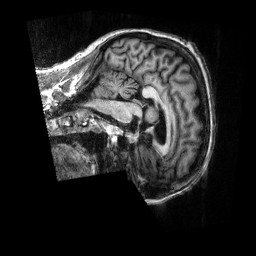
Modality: T1w
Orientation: sagittal
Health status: ill
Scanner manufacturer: siemens
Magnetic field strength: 3 T
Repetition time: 2.3 s
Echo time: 0.00298 s